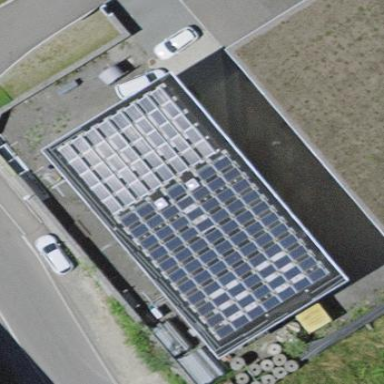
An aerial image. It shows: Solar power generator.